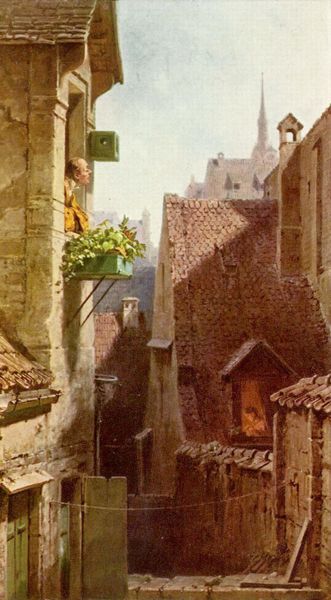
Titel: Ein Hypochonder
Künstler: Carl Spitzweg
Standort: München
Institution: Neue Pinakothek
Schlagwörter: berg, blau, dunkel, gemälde, himmel, mann, schatten, vogel, weiß, wolken, gelb, grün, impressionismus, kirchturm, mädchen, ocker, stadt, wäsche, abend, blume, blumen, braun, fenster, frau, grau, hell, holz, licht, orange, schwarz, strasse, tür, zimmer, ausblick, blick, dach, dame, gebäude, haus, rot, weg, beige, alt, jacke, architektur, mensch, spitze, stein, steine, blicken, herr, horizont, häuser, hügel, morgen, natur, kirche, sonne, realismus, schnur, pflanze, pflanzen, gotik, voyeur, dachziegel, genre, kamin, kamine, schornstein, schuppen, turm, turmspitze, garten, aussicht, balkon, blumenkübel, fassade, gasse, italien, pflaster, türen, wäscheleine, alter mann, beobachten, leine, mittag, nachmittag, sonnenlicht, dorf, dächer, giebel, mauer, schornsteine, ziegel, tag, hof, baby, silhouette, romantik, ausschau, treppe, vorsprung, balcony, church, window, france, old, spitz, lesen, plant, stufen, stadtansicht, carl spitzweg, hinterhof, plaster, spitzweg, innenhof, stütze, offen, alter, türme, idyll, gauben, regenrinne, brett, kopfsteinpflaster, fräulein, fries, sims, biedermeier, gesims, putz, mauern, salat, man, sky, mittelalter, sonnenschein, building, girl, house, distance, lane, roof, street, tower, village, fensterbrett, gaube, blumenkasten, geranien, licht schatten, plants, view, alleine, carl, kanarienvogel, vogelbauer, vogelkäfig, armut, hohlweg, fenstersims, schindeln, dachrinne, door, italy, outside, city, hinterhaus, holzbretter, holztür, stromleitung, stromleitungen, abschüssig, doors, ziegelmauer, spitzdach, fester, dachpfannen, bepflanzt, brick, dachreiter, vertical, ausguck, stadtkern, chimney, steeple, vogelhäuschen, spitzdächer, open, dachzeigel, alley, angebetete, mädel, mauervorsprung, schöne, balkonkasten, balkonpflanzen, kirchturmpitze, nistkasten, schupfen, starenkasten, tudm, vogelkasten, zimmerlicht, clothesline, sex, homes, foreign, minaret, sohnne, gully, gullyboy